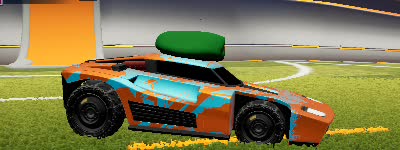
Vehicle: breakout